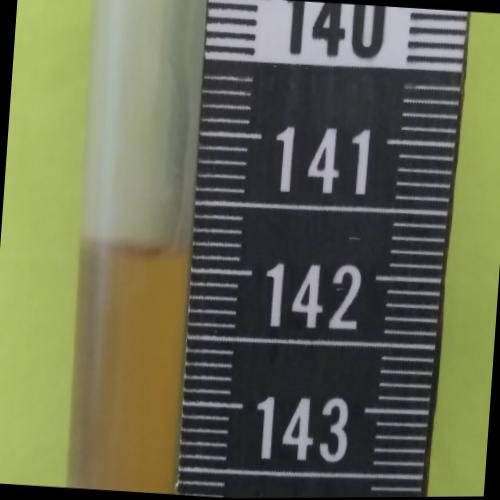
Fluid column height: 141.8 cm